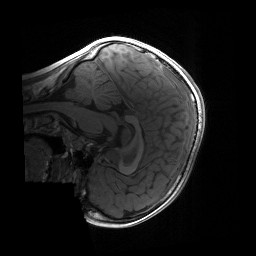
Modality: T1w
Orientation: sagittal
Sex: male
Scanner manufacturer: siemens
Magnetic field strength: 3 T
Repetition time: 1.9 s
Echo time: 0.00243 s